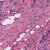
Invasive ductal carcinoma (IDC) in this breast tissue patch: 1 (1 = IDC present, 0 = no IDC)